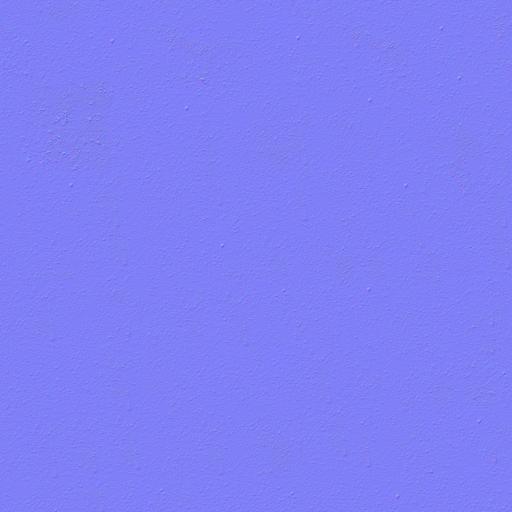
brown concrete rough